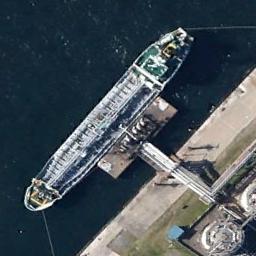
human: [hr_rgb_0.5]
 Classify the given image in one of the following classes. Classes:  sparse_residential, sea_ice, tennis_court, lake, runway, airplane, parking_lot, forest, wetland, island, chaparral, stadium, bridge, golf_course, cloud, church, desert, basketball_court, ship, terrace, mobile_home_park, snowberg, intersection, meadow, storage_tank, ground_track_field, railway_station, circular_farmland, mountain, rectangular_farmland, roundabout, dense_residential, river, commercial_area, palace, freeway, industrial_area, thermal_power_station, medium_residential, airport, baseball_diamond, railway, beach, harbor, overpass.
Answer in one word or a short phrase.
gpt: ship